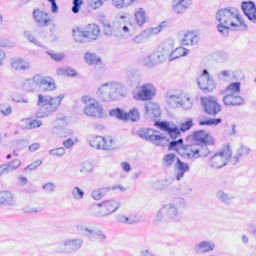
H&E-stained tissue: Breast